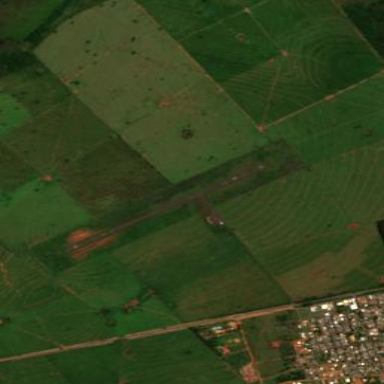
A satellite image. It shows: Aerodrome with grass land use.